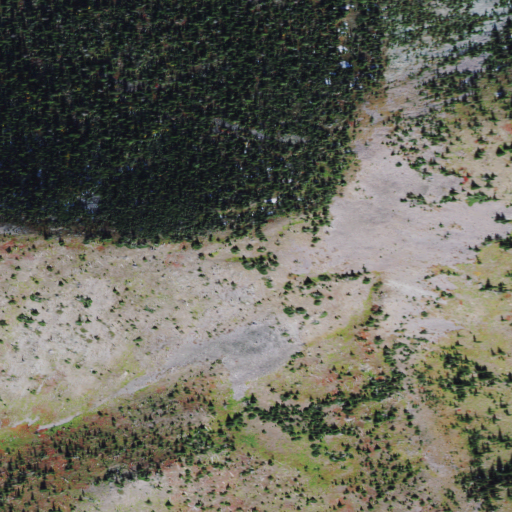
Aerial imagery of mountain in Montana named Mount Orvis Evans containing evergreen forest, shrub, and barren land